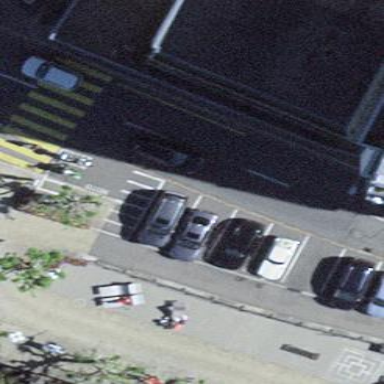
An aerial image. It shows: Motorcycle parking area.